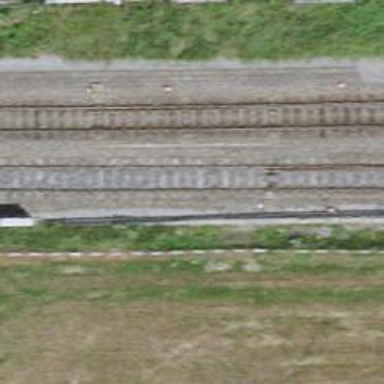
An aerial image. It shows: One track with electrified contact line.